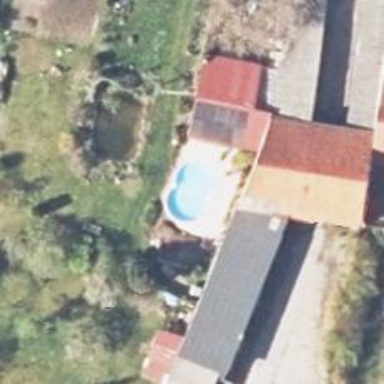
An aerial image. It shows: Swimming pool located in leisure land.